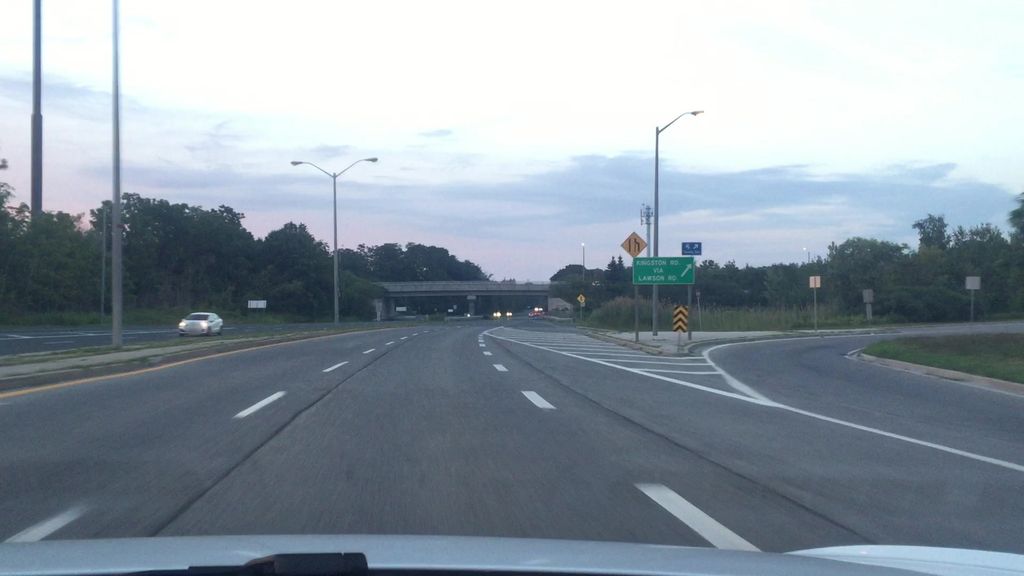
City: toronto